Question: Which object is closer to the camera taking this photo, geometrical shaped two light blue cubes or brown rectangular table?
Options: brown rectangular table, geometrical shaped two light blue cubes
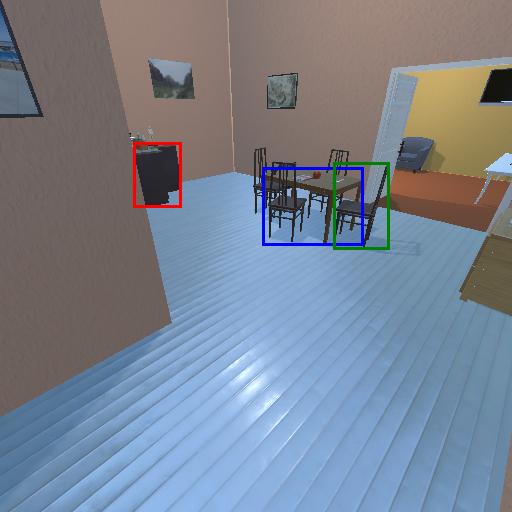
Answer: brown rectangular table